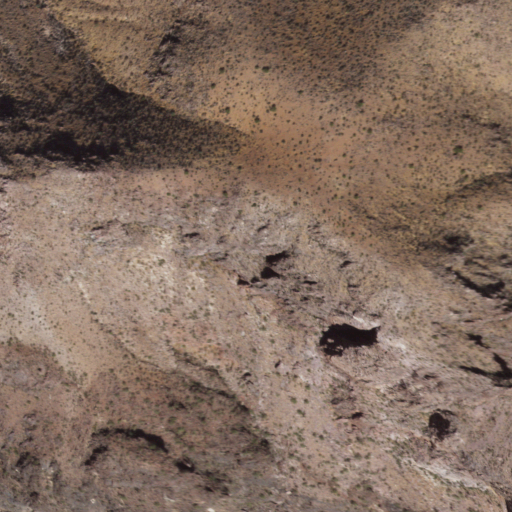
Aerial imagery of mountain in Arizona named South Mountain containing only shrub